Interaction volume radius: 5 \u00c5
Interaction volume height: 20 \u00c5
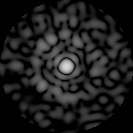
Disorder parameter: 0.8278